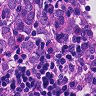
Metastatic tissue present: yes